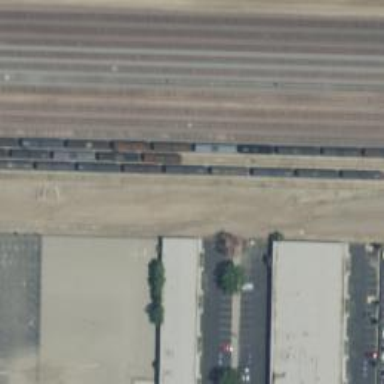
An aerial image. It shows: Railway yard used for servicing trains.